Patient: sex M, age 47
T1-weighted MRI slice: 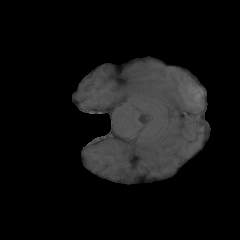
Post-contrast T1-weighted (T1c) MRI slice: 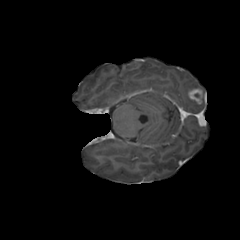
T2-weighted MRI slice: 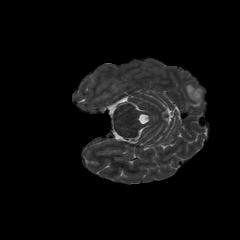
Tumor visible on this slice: yes
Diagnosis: Glioblastoma, IDH-wildtype
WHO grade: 4